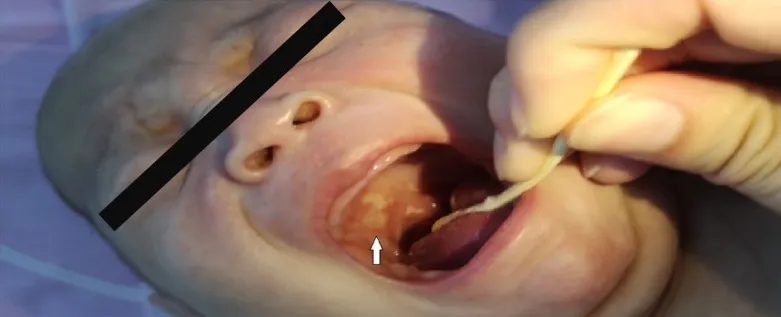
The patient had three ulcers on the mucosa of the upper palate and uvula. The surface of the ulcers is covered with a layer of white plaque (arrow).
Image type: medical_photograph (other_medical_photograph)